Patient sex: F
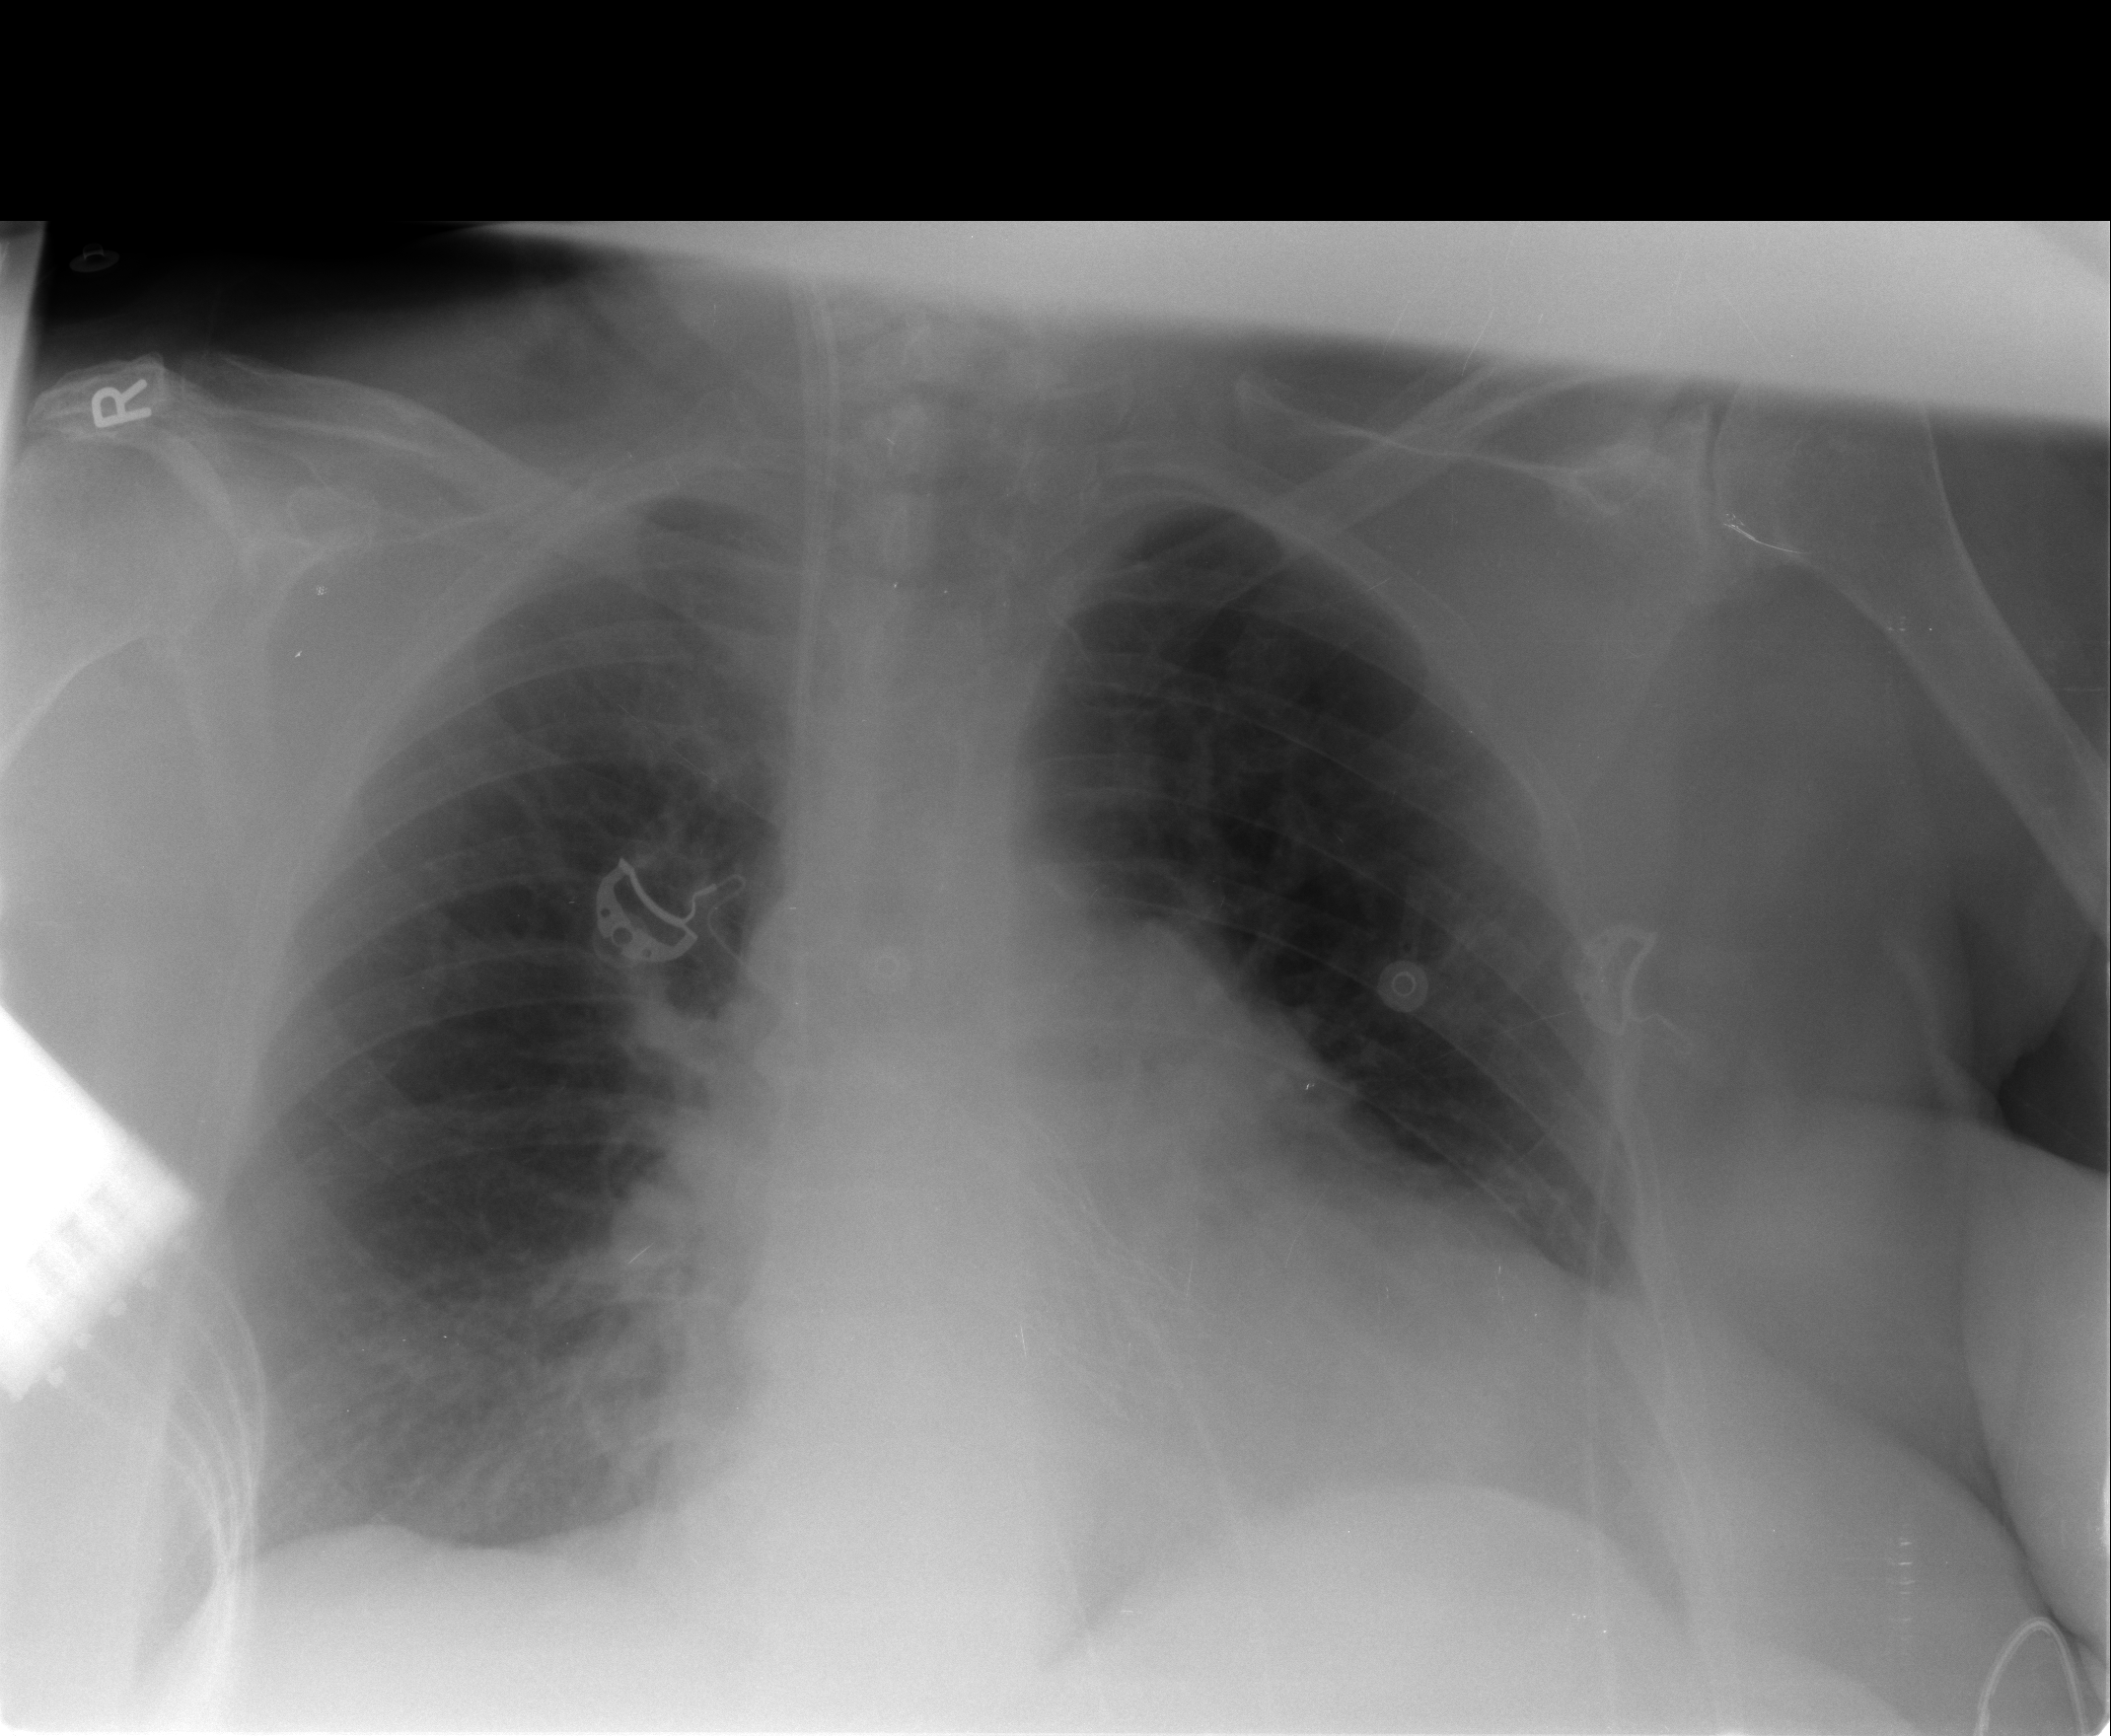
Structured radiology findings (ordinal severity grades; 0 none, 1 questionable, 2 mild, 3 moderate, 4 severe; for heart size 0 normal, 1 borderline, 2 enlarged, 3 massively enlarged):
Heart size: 2
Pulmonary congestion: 1
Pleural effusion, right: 0
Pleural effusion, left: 1
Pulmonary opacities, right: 0
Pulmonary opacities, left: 0
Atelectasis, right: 2
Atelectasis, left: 2